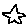
Label: star